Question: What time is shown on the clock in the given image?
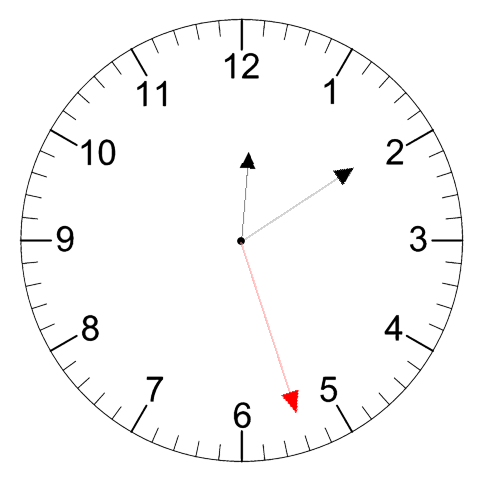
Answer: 12:09:27